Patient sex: F
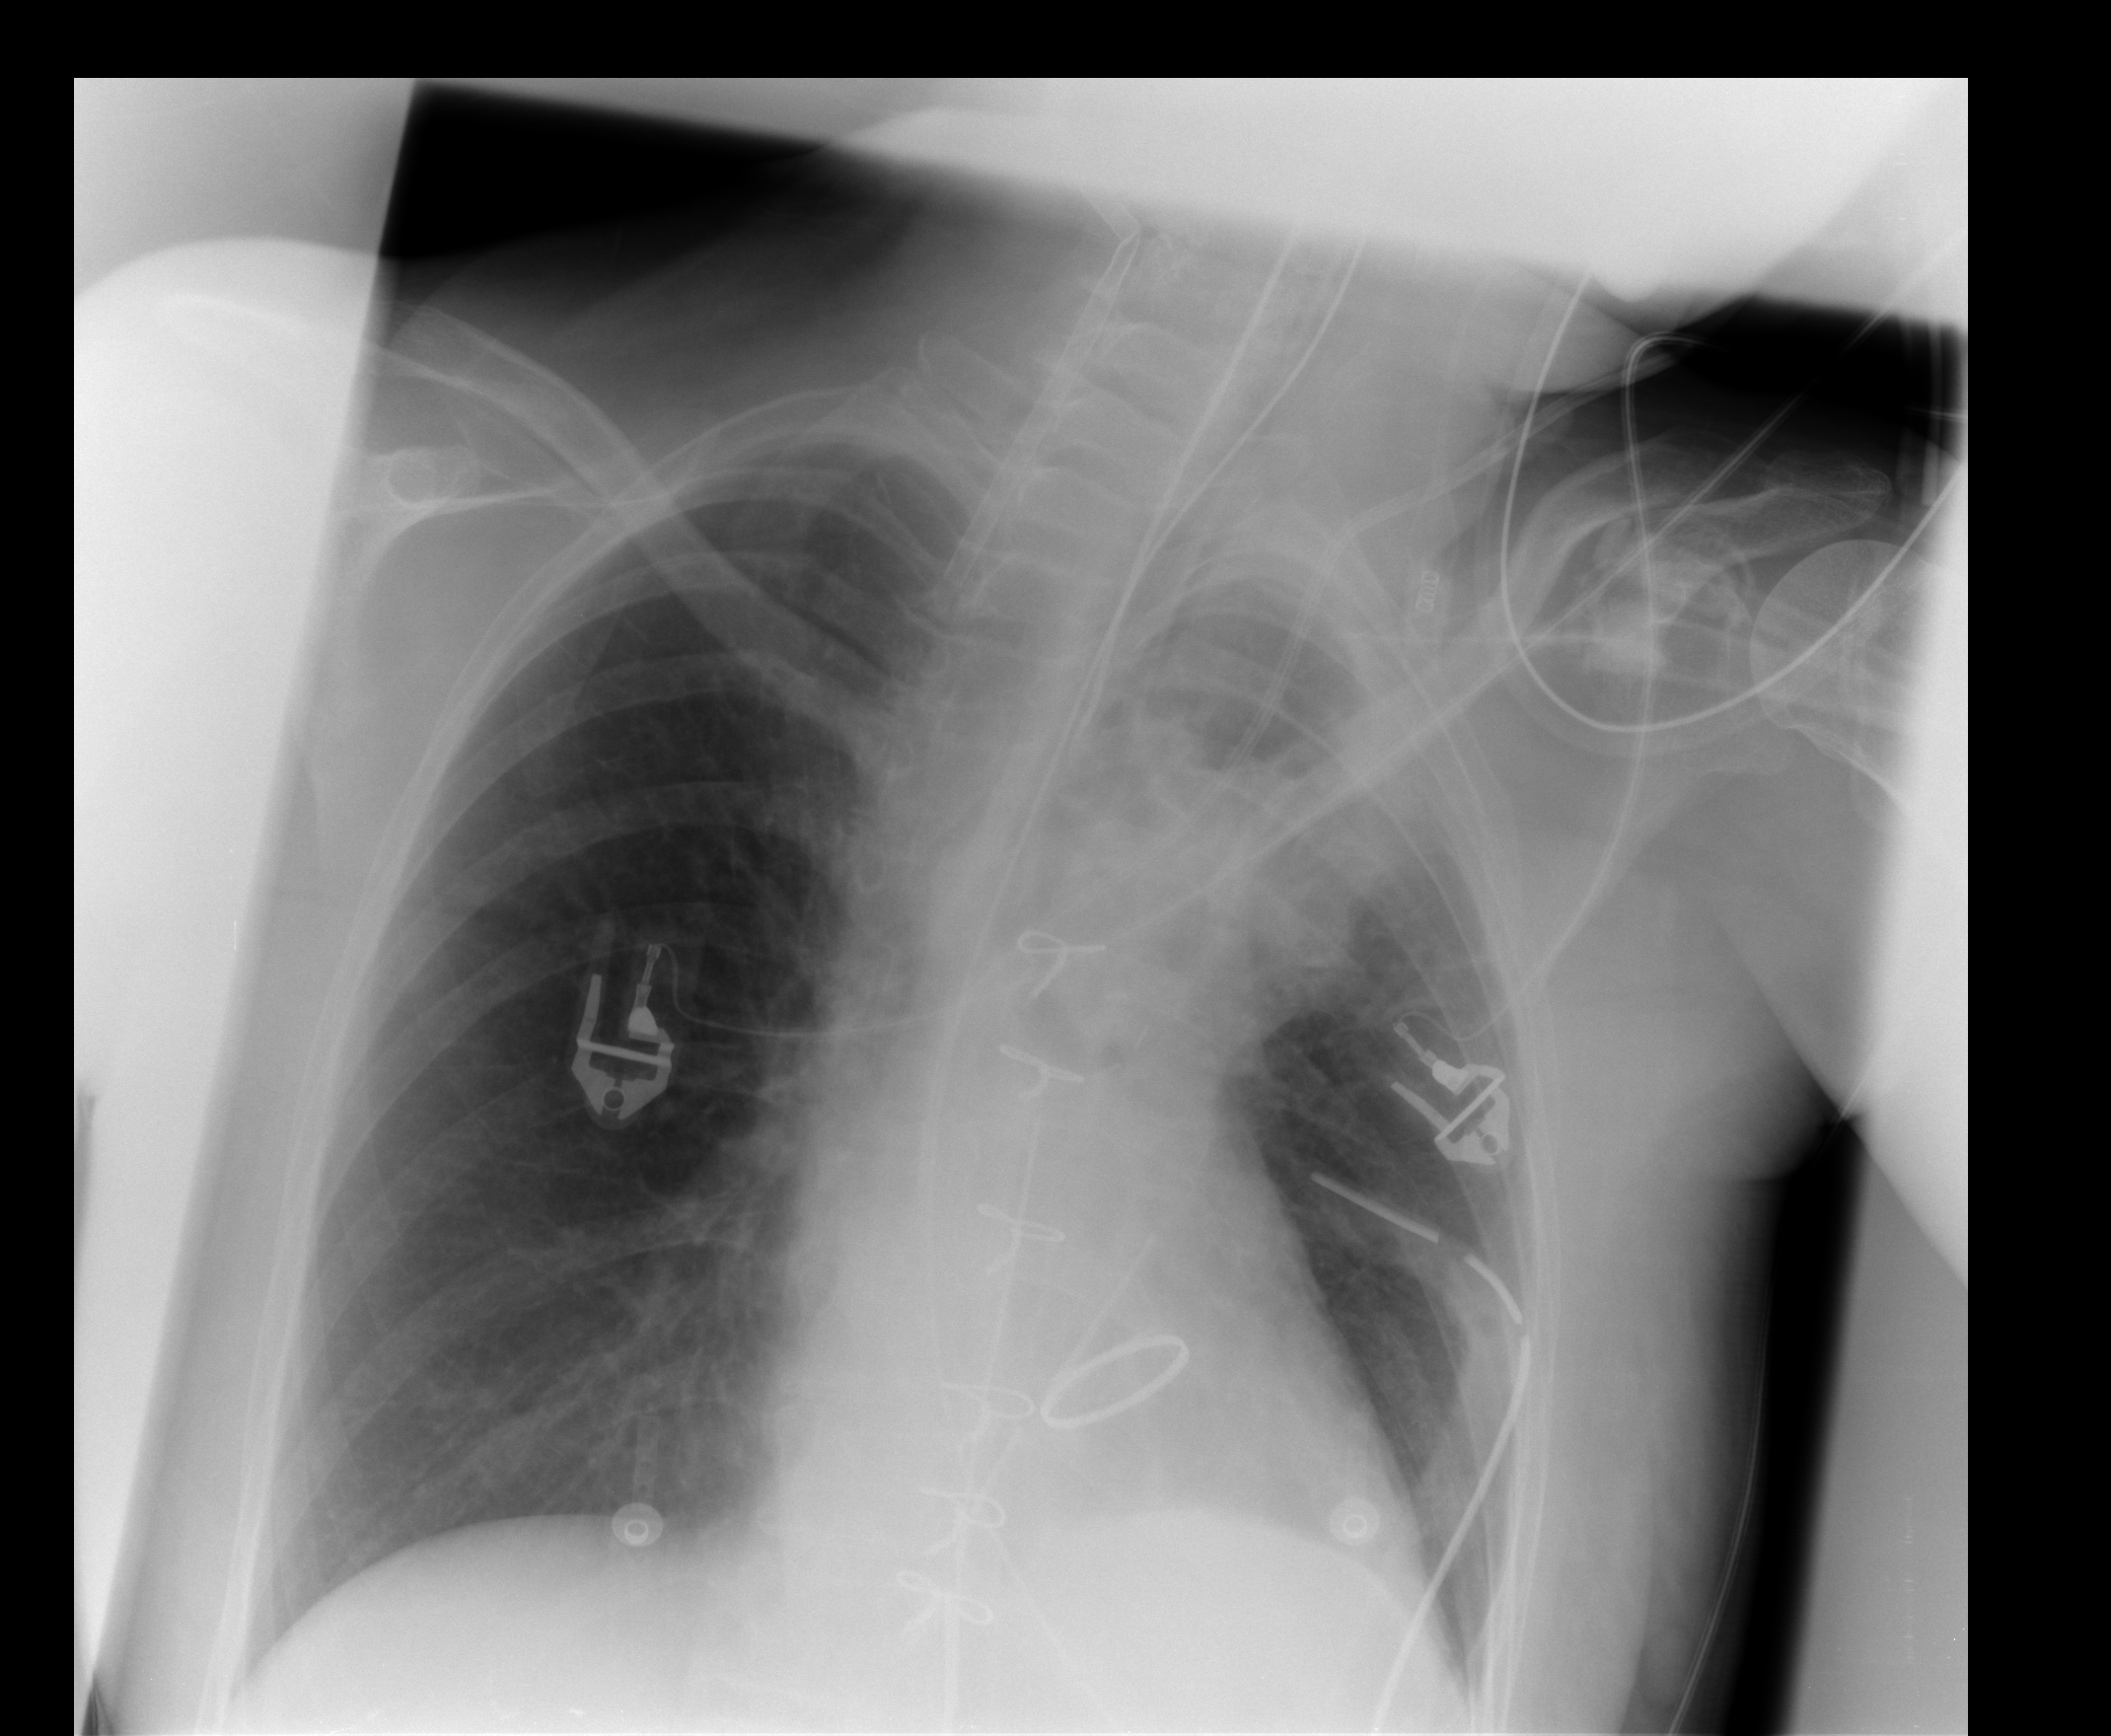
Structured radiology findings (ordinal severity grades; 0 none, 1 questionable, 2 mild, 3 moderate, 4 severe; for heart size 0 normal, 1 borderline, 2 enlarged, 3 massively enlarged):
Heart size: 0
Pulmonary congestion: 0
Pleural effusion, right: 0
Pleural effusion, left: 2
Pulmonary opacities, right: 0
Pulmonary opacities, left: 1
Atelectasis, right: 0
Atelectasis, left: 3